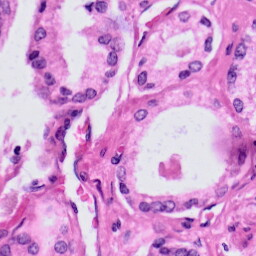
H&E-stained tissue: Prostate